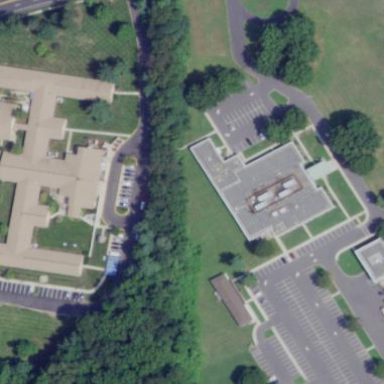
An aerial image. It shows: College building.